Question: I have Ubuntu 14.04 with 4 cpus on my machine ('nproc' get 4 back).
After I have installed and executed <URL>. After the execution of this number of slaves, I had next spark standalone screen:

How is it possible that I have total number of corse 16 (orange field) and Memory 11 GB, if I have for a uinique worker already 4 cores (I think 1 core is 1 cpu)? And what is an avantage, if I have 4 slaves instead of one? Probably, if I execute it local, I don't have any (it will be also slower), but if I have a hadoop cluster, how the cores should be shared and how I can improve the speed of programm execution? Some additional question, if I start some application (scala, python or java) the first one is RUNNING, the other 2 or 3 should be in WAITING mode. Is it possible to run all applications parallel to each other?
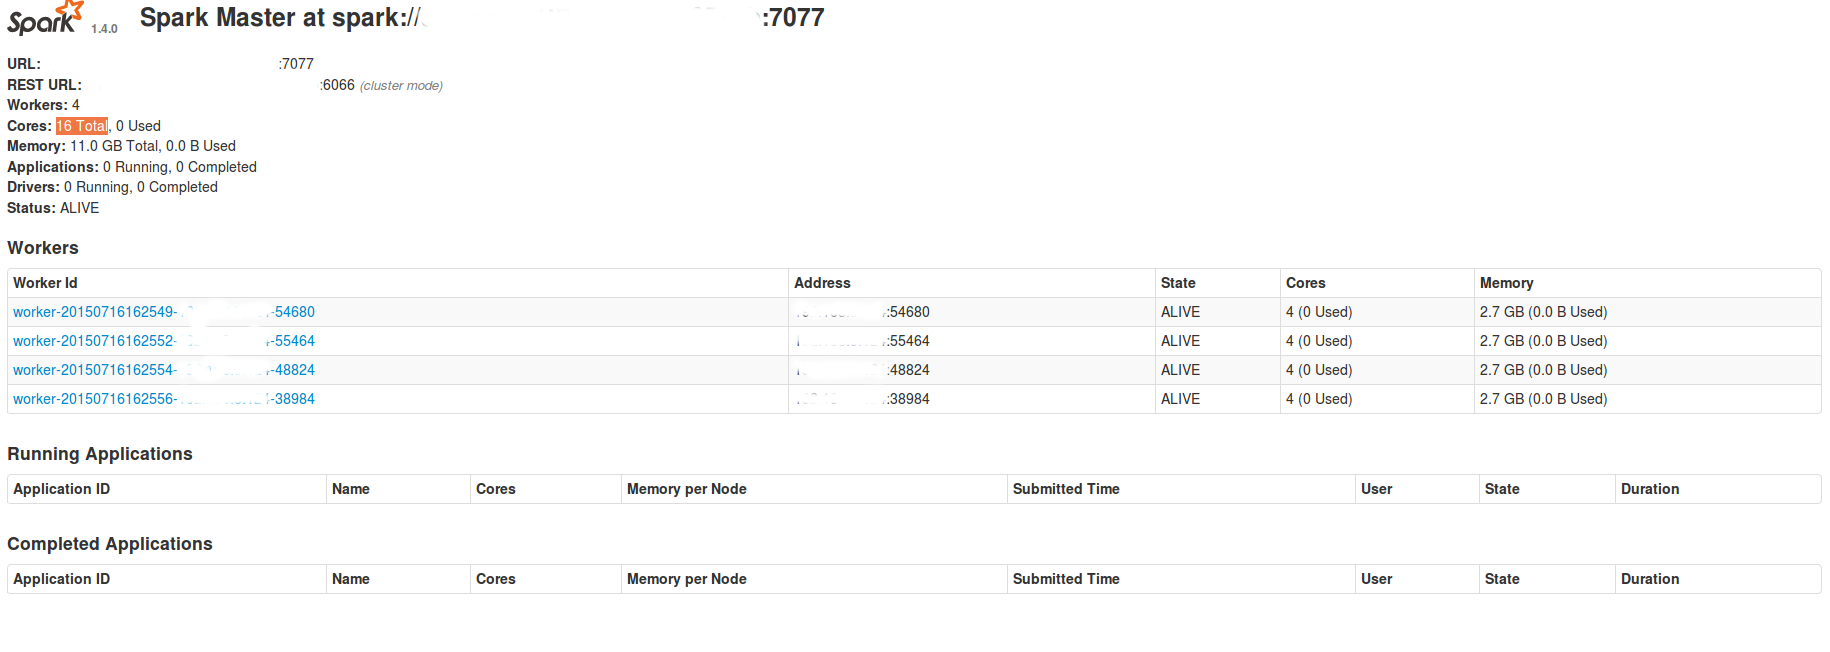
Answer: You are misunderstanding several things here:
This does mean "local". Standalone mode is the application master builtin Spark, which can be replaced by <URL>. You can use as many nodes as you want. You can indeed only run locally, on a given number X of threads, by, for example, running the './bin/spark-shell --master local[X]' command.
Those number reflect the total amount of resources in your cluster, rounded up. Here, if we do the math, you have '4 * 4 cpus = 16 cpus', and '4 * 2.7 GB ~= 11 GB' of memory.
> If I have a hadoop cluster, how the cores should be shared
A Hadoop cluster is different from Spark cluster. There is several ways to combine both of them, but most of the time the part of Hadoop you'll be using in combination with Spark is HDFS, the distributed filesystem.
Depending on the application master you're using with Spark, the cores will be managed differently:
- YARN use on the nodes, to launch in which you can launch Spark's (one executor = one jvm)- Spark Standalone use as a gateway to launch the Executors- Mesos directly launch executors
Hadoop and Spark use a technique known as <URL>, which basically rely on the principle that an application can decide to refuse an offer from a worker, to place one of it's tasks, with hope that it can later receive a better offer, in terms of .
> How I can improve the speed of programm execution?
This is a complex question that can not be answer without knowledge of your infrastructure, input data, and application. Here are some of the parameters that will affect your performances:
- - -
> Is it possible to run all applications parallel to each other?
By default, the Standalone master uses a FIFO scheduler for it's apps, but you can set up the Fair Scheduler inside an application. For more details, see the <URL>.